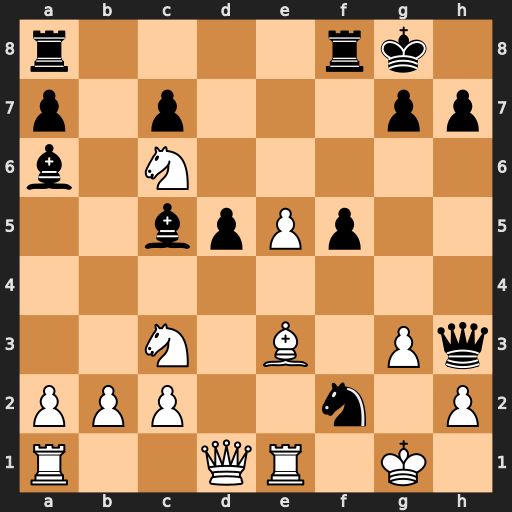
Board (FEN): r4rk1/p1p3pp/b1N5/2bpPp2/8/2N1B1Pq/PPP2n1P/R2QR1K1
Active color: w
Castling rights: -
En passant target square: -
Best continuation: Qxd5+ Kh8 Bxc5